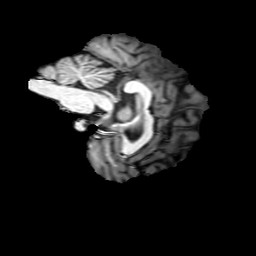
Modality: T1w
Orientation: sagittal
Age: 42
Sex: female
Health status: ill